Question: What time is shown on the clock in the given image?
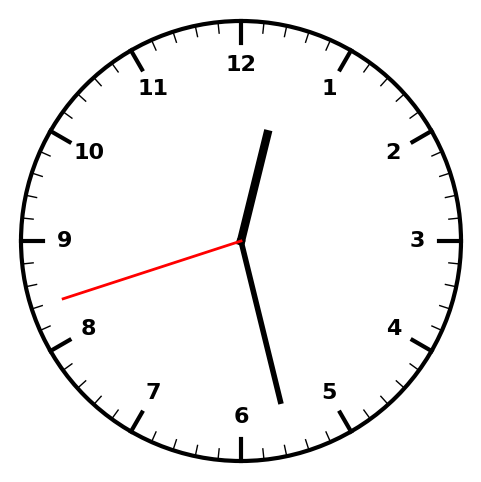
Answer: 12:27:42